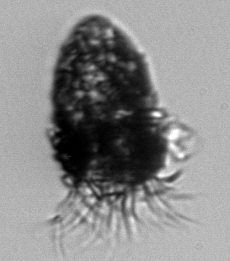
Label: Stenosemella_pacifica